Question:
This is my MVC registration page. You can see the validation error messages consolidated up top. The UI designers want red (*) to appear next to each control that needs attention.
I know how to use MVC 3 validation to produce either *'s or the error messages above by placing @Html.ValidationMessageFor and customizing error messages to be either *'s of the more detailed messages.
What I can't figure out is how to do both. I understand that I can solve this problem with JQuery. But I suspect that MVC validation has a way to do this. @Html.ValidationMessageFor seems to apply once for each model member / control so that is probably not the way...
So to summarize, is there a way for me to add a second error message (like *) for each control located in a different location than the original message with only MVC validation and no JQuery / JS.
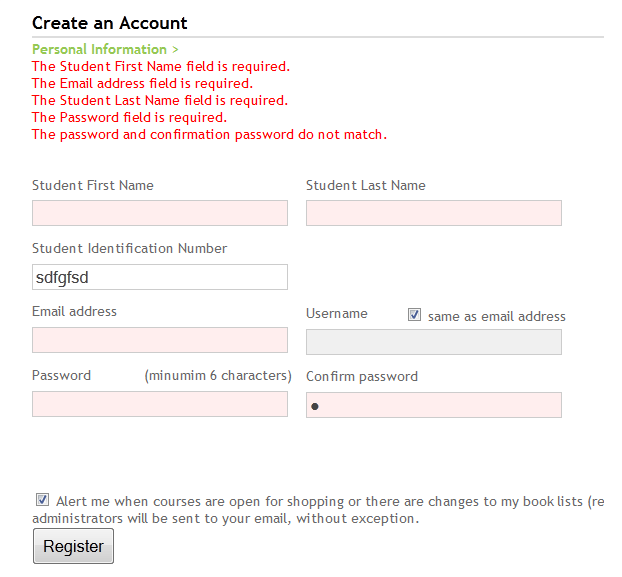
Answer: As far as I know the validation feedback only supports one feedback string per input. You could set custom feedback messages for each one and put the * in front of the string but this breaks a lot of the convention over configuration benefit of MVC.
Now, that being said why not try CSS? As I understand it those feedback messages (when next to each input form) use a fixed css class. So maybe something along this line...
'''
field-validation-error:before
{
content:"* ";
}
'''